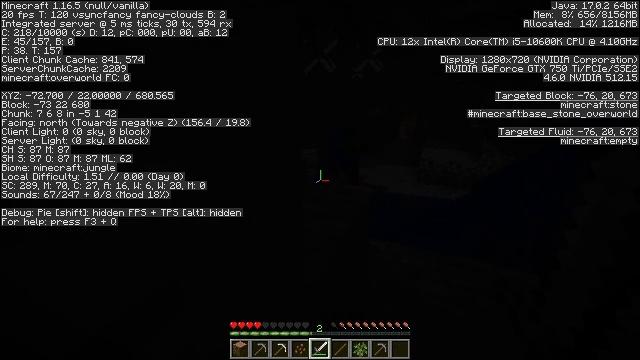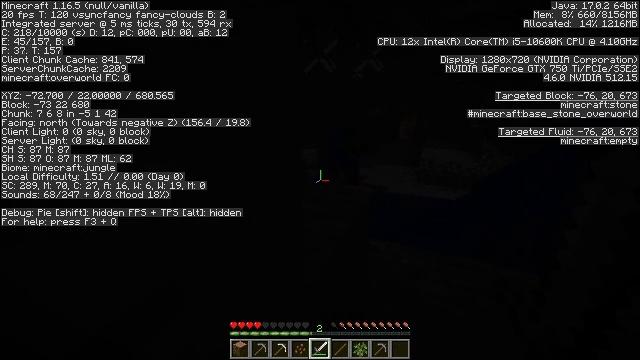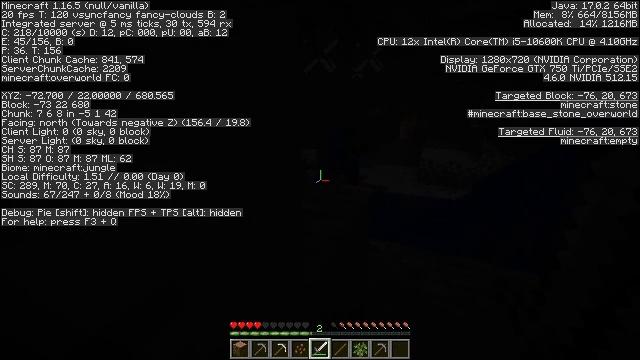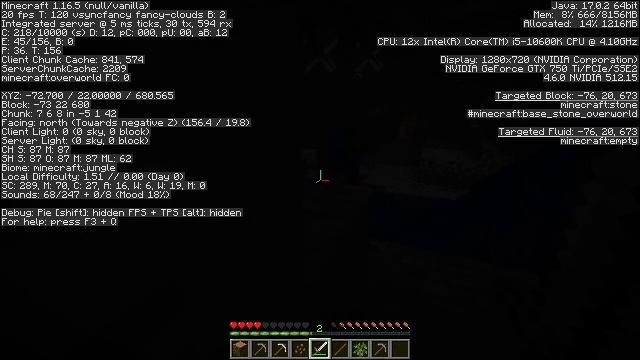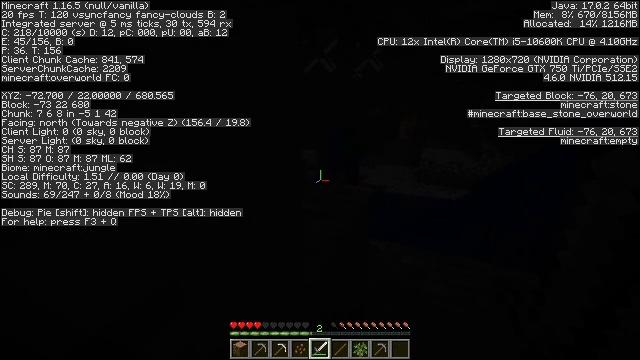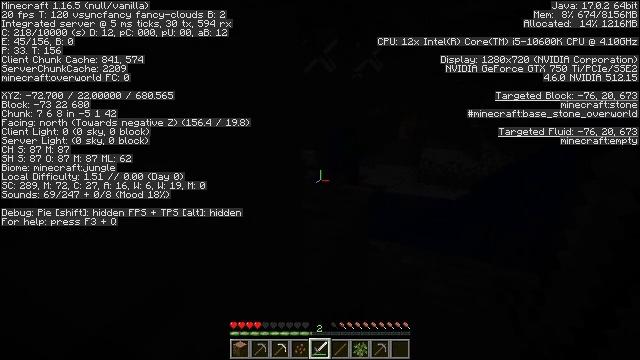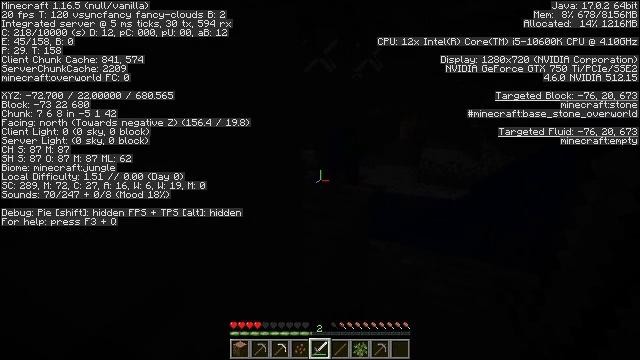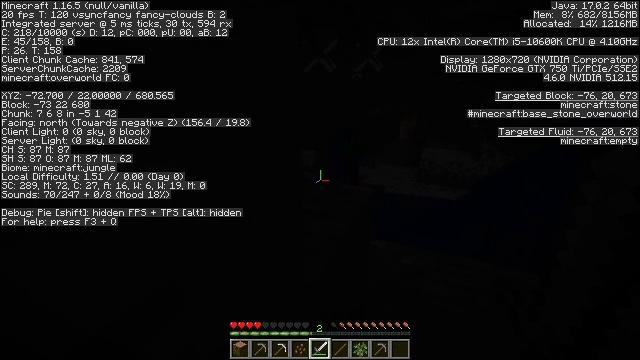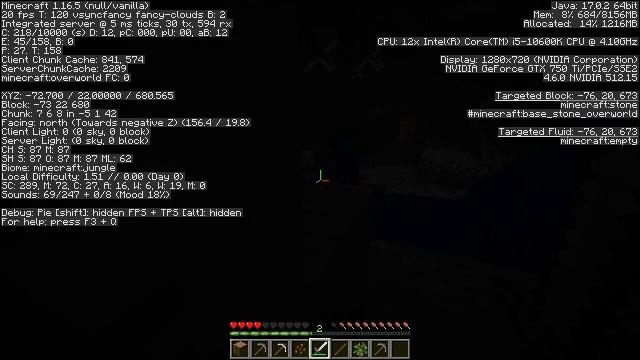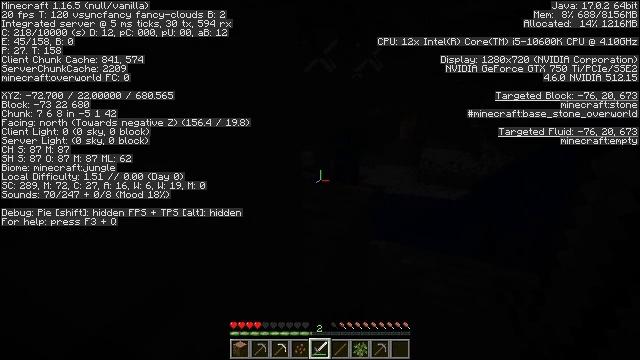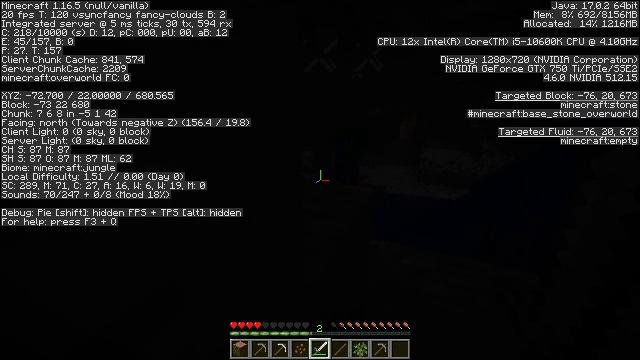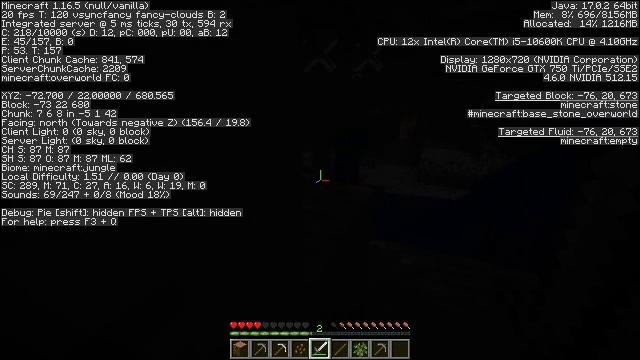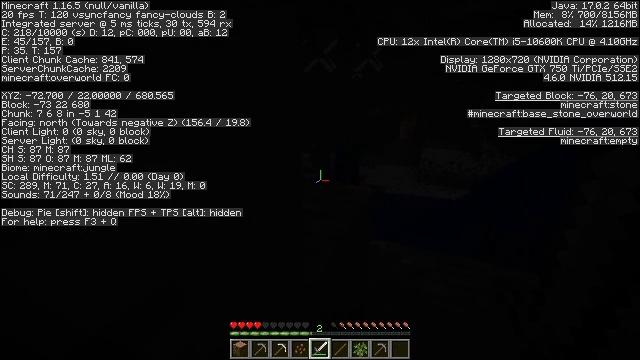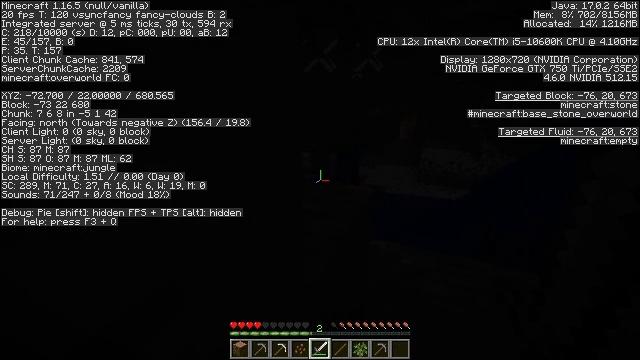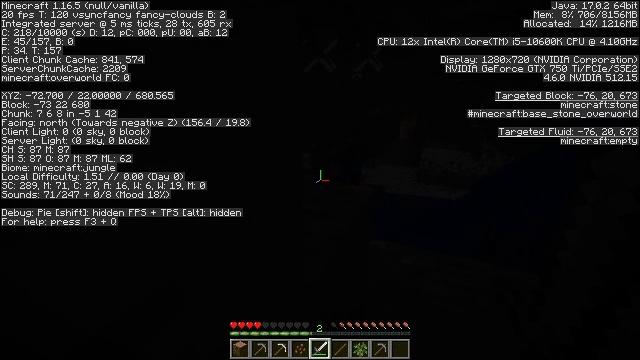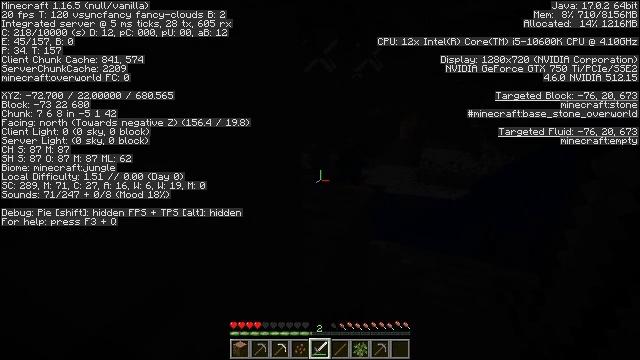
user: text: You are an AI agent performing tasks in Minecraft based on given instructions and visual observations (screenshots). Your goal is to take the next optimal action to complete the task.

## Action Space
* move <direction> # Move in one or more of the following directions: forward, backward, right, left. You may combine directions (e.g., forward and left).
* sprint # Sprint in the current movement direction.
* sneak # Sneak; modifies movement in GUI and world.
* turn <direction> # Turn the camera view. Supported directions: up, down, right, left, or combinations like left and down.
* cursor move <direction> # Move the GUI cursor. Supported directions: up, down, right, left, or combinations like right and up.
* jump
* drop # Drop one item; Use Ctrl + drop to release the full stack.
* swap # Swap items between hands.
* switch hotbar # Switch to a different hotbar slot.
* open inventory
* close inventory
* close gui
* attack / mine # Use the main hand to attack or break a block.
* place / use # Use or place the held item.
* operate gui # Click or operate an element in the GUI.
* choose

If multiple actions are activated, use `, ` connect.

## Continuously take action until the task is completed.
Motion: motion action
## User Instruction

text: Fight a skeleton.
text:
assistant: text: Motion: no_op
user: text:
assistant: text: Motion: no_op
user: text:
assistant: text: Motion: no_op
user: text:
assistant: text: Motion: no_op
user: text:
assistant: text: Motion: no_op
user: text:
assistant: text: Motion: no_op
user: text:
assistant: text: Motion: no_op
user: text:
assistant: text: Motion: no_op
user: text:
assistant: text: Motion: no_op
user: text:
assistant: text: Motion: no_op
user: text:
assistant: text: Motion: no_op
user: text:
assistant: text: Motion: no_op
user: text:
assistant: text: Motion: no_op
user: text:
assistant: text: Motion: no_op
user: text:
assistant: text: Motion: no_op
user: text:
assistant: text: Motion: no_op
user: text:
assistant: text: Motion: no_op
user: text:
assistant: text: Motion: no_op
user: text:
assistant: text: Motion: no_op
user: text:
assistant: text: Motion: no_op
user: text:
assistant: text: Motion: no_op
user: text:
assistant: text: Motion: no_op
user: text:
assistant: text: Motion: no_op
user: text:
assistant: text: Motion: no_op
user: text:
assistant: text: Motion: no_op
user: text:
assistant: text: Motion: no_op
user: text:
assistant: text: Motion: no_op
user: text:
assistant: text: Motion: no_op
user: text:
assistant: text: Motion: no_op
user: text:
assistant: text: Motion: no_op